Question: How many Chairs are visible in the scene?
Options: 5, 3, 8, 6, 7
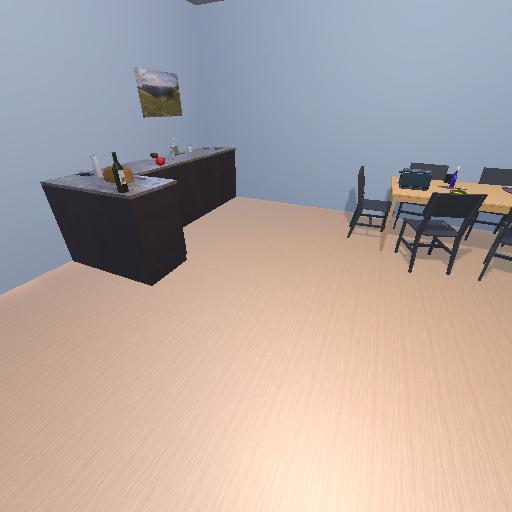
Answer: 5